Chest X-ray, PA view. Patient: 35 years old, sex M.
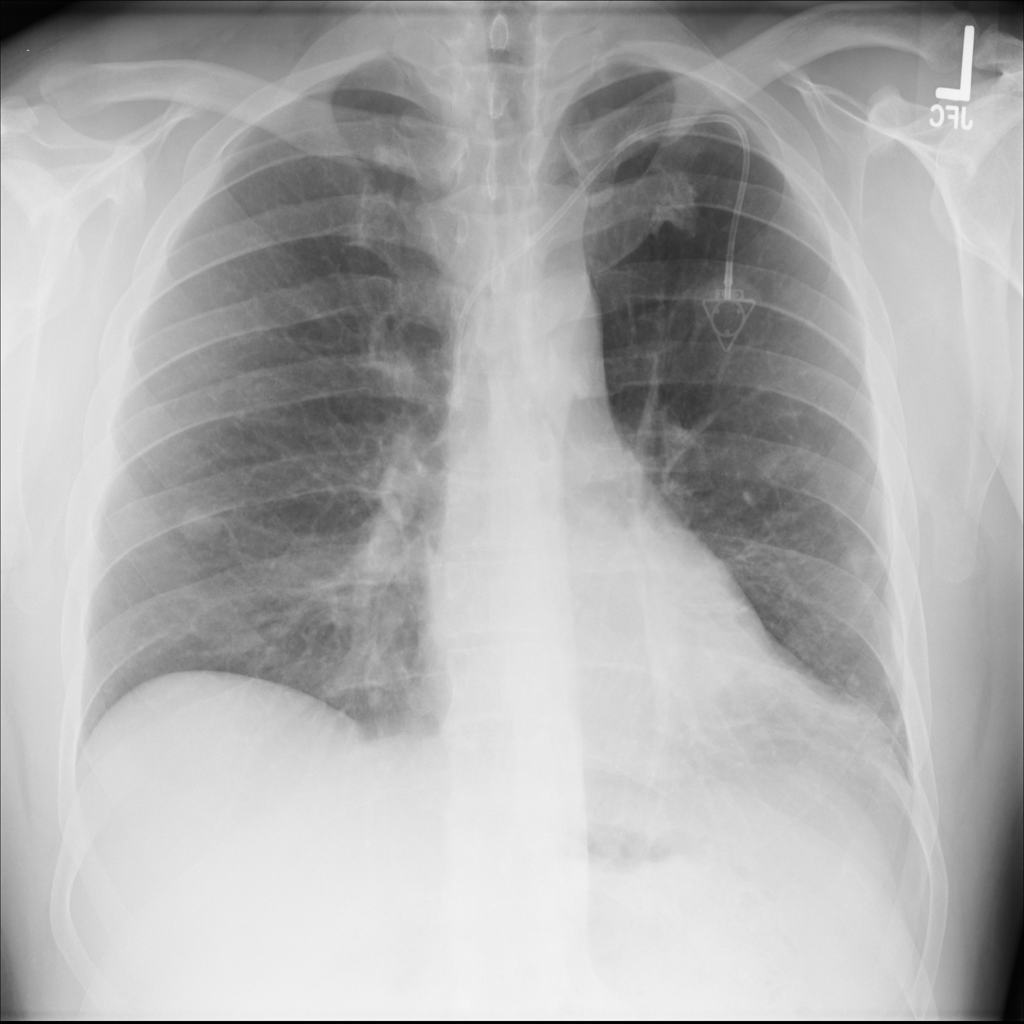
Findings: No Finding